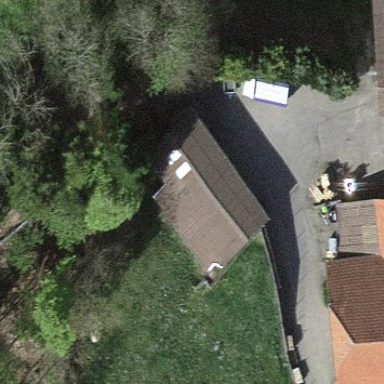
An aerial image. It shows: Shed.